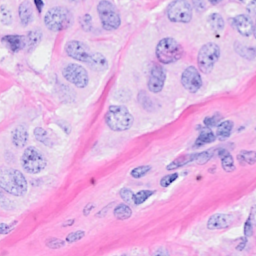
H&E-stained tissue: Breast